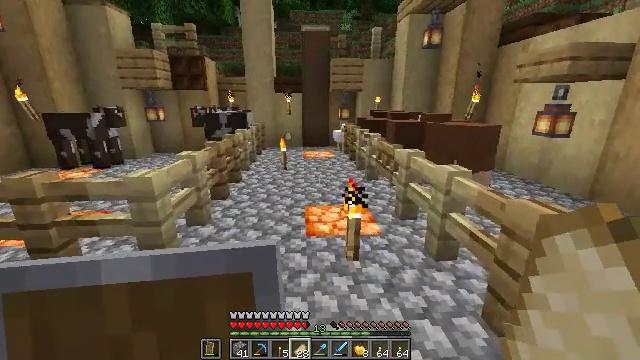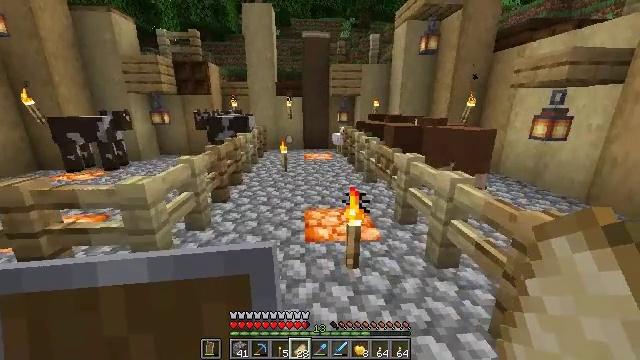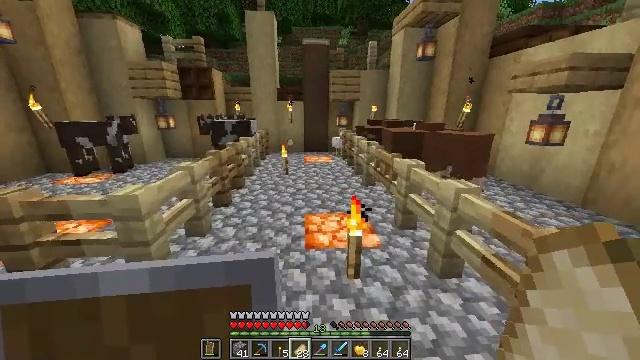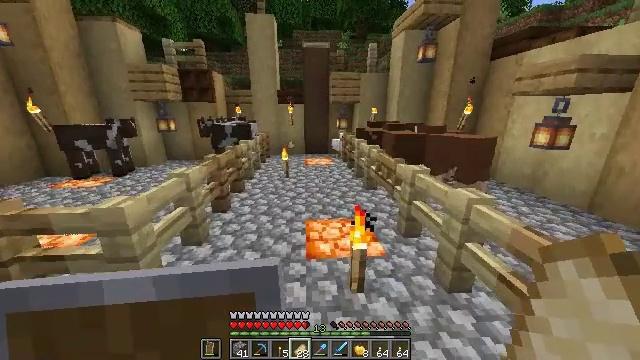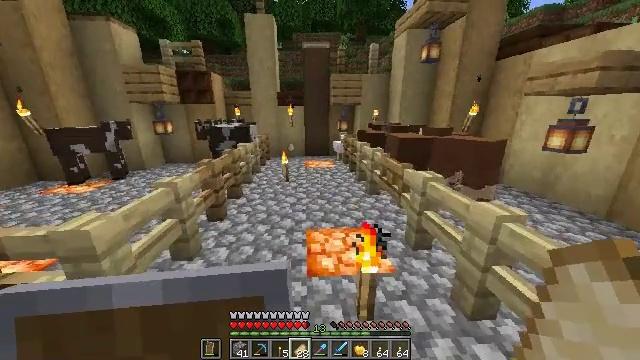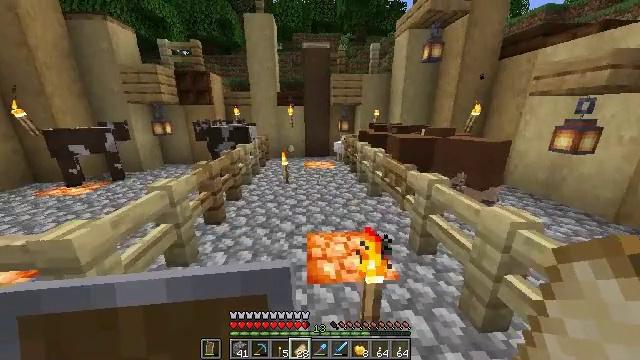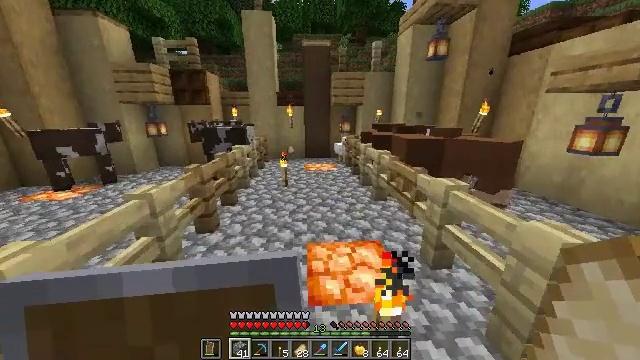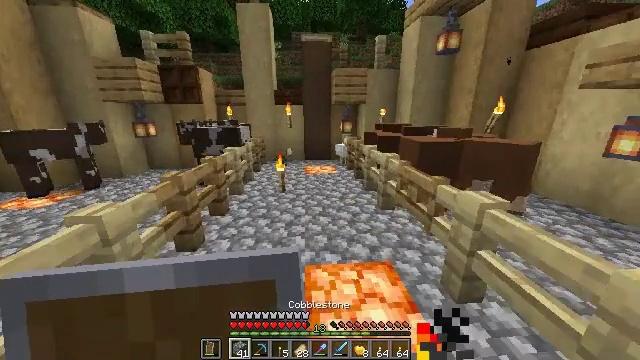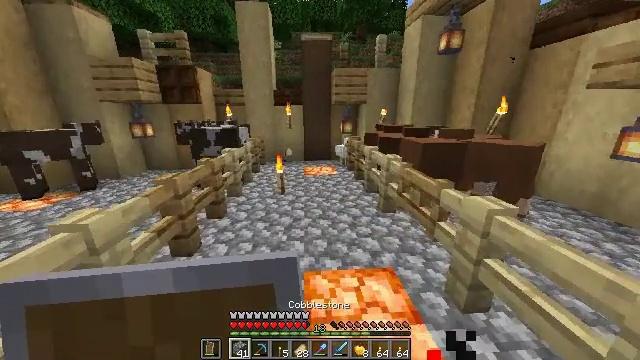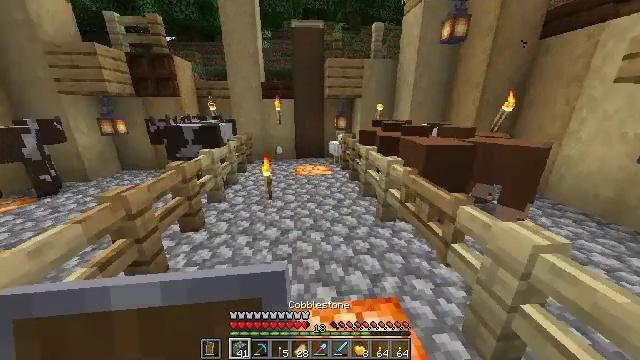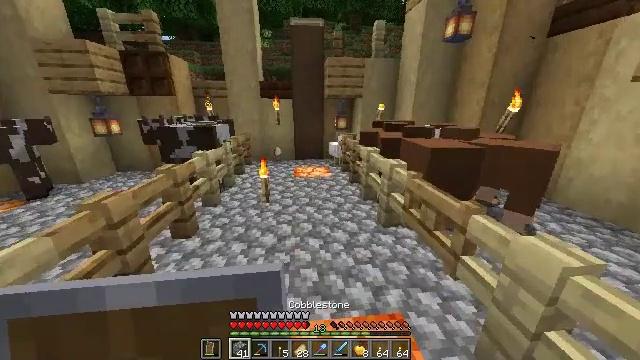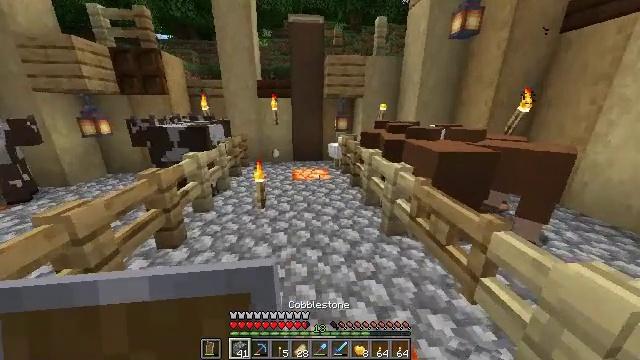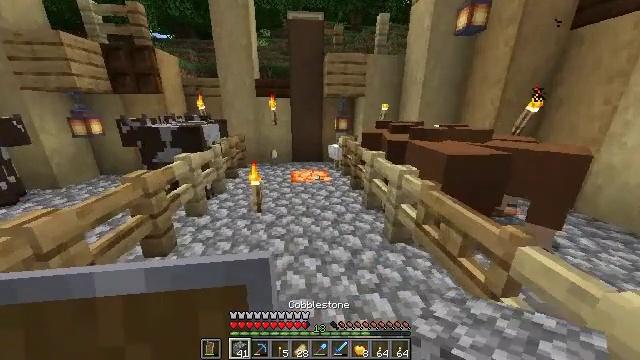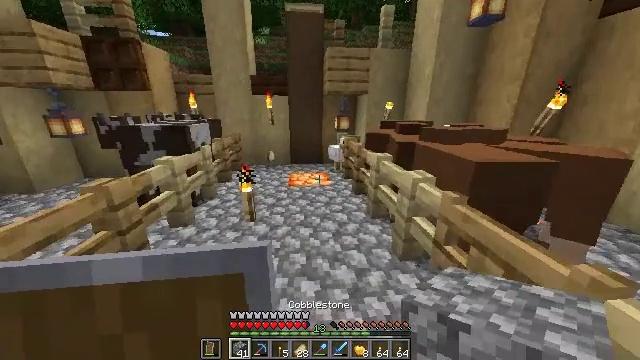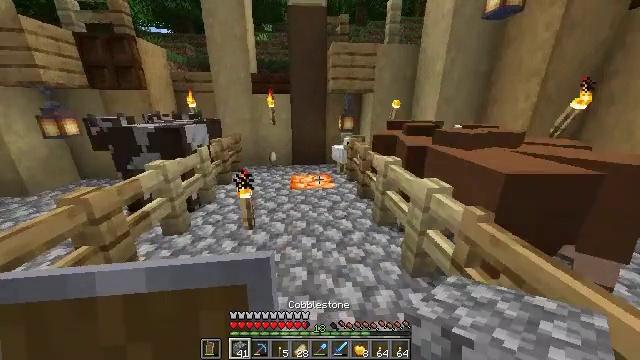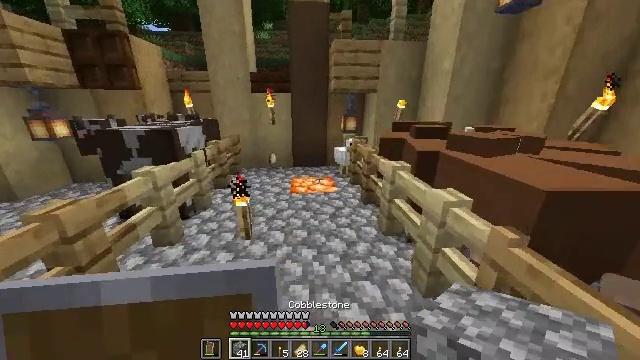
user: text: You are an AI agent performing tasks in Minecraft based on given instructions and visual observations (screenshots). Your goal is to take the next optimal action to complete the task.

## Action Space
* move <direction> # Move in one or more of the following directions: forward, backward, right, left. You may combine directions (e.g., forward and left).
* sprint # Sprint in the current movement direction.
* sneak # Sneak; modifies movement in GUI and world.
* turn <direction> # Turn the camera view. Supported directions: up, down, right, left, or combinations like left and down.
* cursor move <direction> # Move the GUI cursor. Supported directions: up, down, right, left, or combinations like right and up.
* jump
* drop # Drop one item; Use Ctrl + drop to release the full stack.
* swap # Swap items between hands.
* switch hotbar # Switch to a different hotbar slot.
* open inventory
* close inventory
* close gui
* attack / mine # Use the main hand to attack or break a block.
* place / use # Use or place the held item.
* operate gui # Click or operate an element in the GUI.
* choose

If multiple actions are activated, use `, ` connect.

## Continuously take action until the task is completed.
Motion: motion action
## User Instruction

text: Combat the chicken.
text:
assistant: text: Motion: move forward
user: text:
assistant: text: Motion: move forward
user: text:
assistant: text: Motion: move forward
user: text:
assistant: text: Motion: move forward
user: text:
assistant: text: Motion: move forward
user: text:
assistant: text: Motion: move forward, switch to hotbar 1
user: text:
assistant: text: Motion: move forward, switch to hotbar 1
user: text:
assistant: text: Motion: move forward, switch to hotbar 1
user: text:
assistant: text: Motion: move forward, turn right and down
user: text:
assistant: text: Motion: move forward
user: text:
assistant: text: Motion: move forward
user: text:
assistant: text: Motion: move forward
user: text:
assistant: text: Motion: move forward
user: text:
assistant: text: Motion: move forward
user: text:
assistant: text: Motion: move forward
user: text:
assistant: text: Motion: move forward
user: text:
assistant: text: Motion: move forward
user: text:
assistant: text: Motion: move forward
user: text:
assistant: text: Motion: move forward
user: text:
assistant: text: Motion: move forward
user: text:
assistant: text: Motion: move forward, turn down
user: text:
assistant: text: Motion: move forward, turn right and down
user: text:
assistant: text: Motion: move forward, turn right and down
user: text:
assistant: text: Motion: move forward, turn right and down
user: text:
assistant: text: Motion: move forward
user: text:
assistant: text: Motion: move forward and move left
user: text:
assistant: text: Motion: move forward and move left, turn right and down
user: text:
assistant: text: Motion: move forward and move left, turn right and down
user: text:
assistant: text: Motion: move forward and move left, turn right and down
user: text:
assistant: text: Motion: move forward, turn right and down